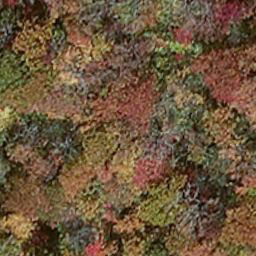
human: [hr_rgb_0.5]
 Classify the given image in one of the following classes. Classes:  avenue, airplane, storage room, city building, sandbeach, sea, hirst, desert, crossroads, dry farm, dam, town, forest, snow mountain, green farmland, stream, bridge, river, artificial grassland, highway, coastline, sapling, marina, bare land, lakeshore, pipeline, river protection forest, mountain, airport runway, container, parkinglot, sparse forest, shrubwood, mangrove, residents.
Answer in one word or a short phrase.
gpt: mangrove